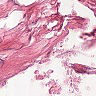
Metastatic tissue present: no